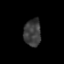
Tissue: prostate
Cell type: T cells
Senescence score: 0.3521
Nuclear area (px): 458
Mean DAPI intensity: 59.12